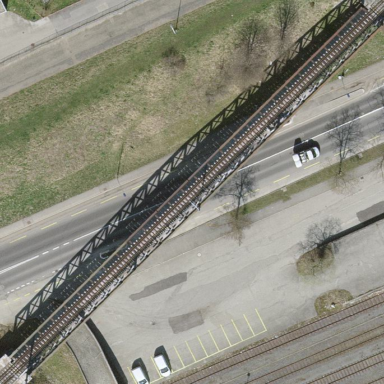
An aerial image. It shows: Man-made bridge.